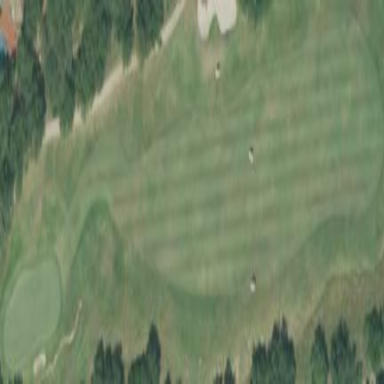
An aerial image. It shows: Golf fairway in the image.